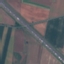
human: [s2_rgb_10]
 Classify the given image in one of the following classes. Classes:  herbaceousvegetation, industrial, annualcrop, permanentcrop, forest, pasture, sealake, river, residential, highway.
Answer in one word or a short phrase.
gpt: Highway